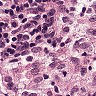
Metastatic tissue present: no